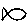
Label: fish